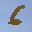
Label: 6